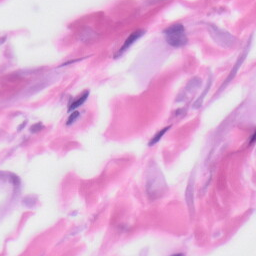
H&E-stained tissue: Skin